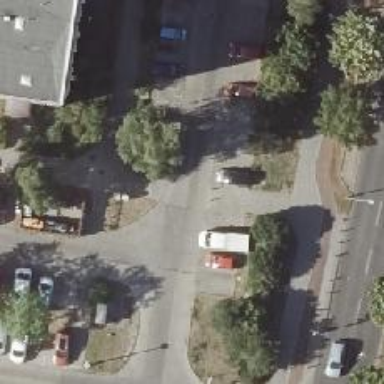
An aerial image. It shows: Sidewalk along the footway.